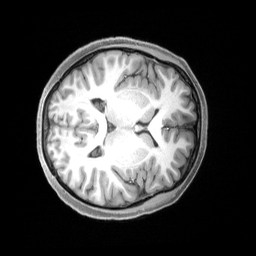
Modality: T1w
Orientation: axial
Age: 20
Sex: female
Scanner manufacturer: siemens
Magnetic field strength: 3 T
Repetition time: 2.4 s
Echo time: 0.00219 s